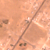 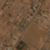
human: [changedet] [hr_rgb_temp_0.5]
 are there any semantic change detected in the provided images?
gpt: Houses appeared next to the street.